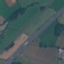
Land use / land cover: Highway